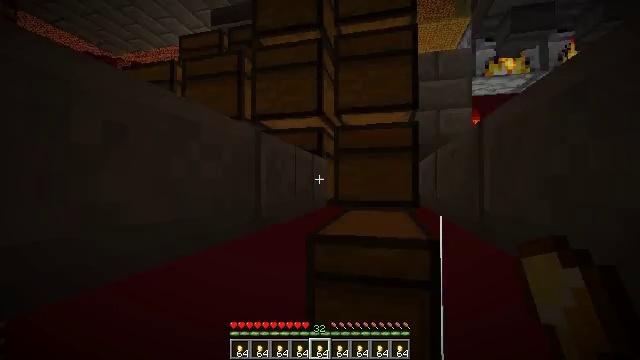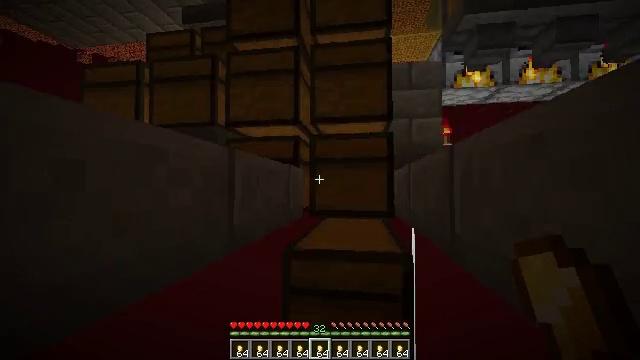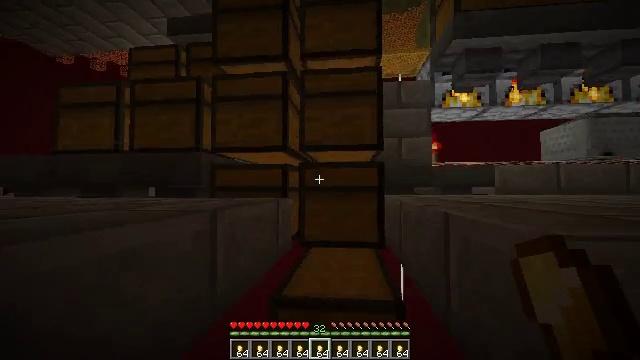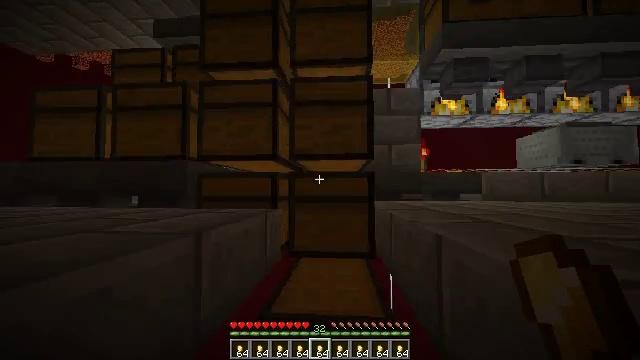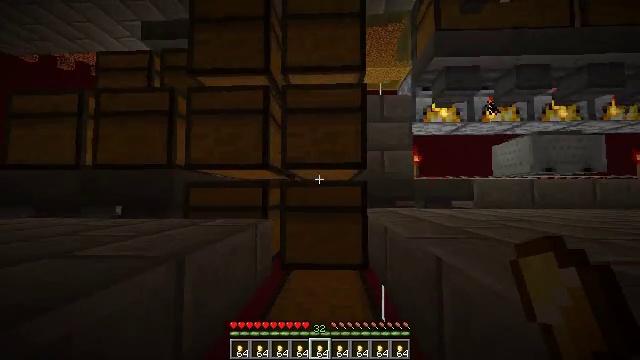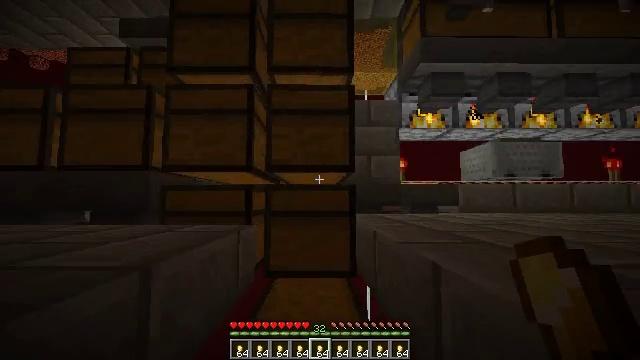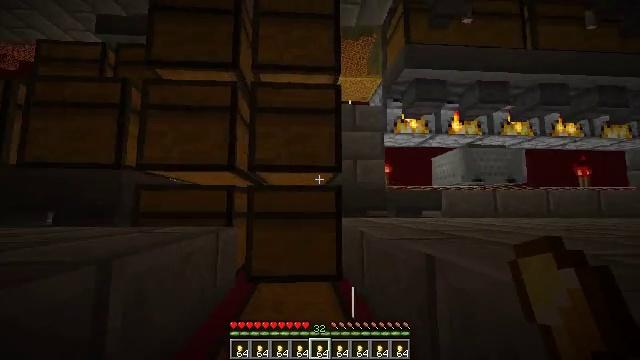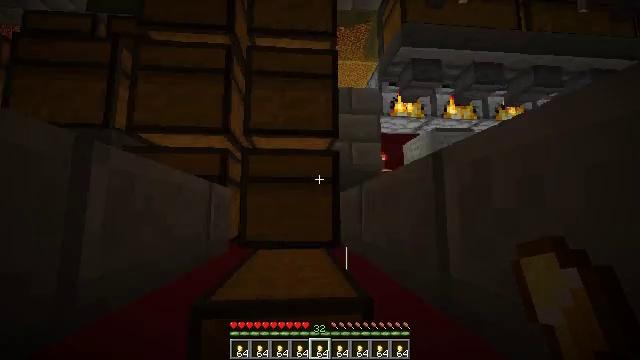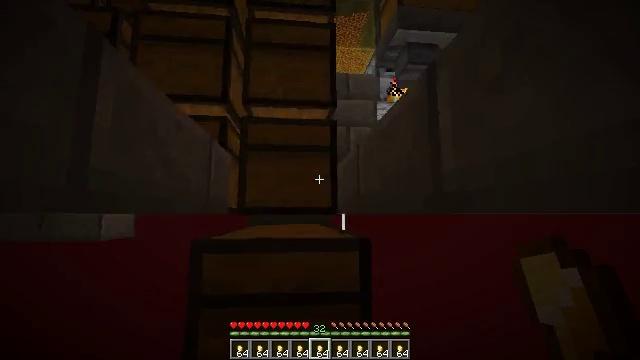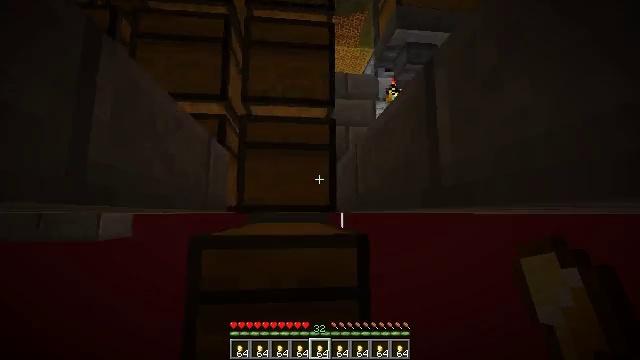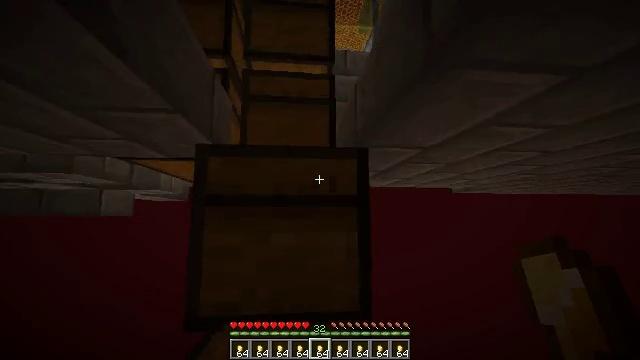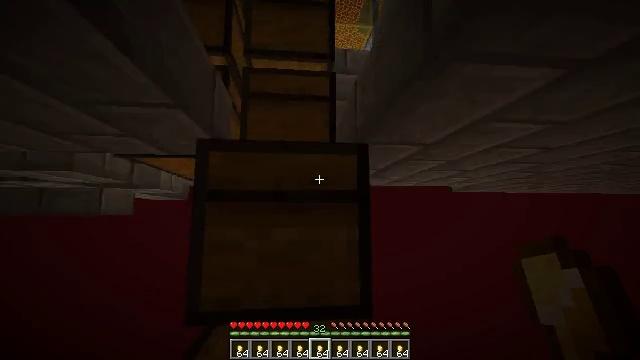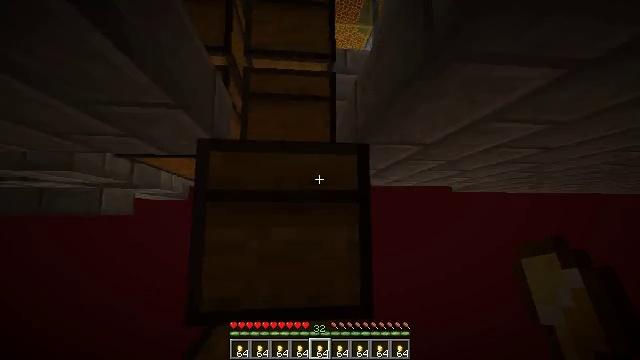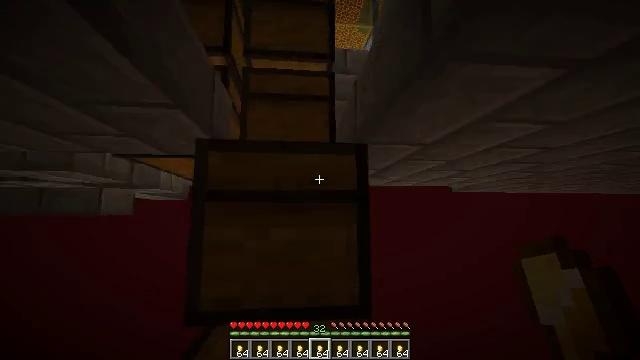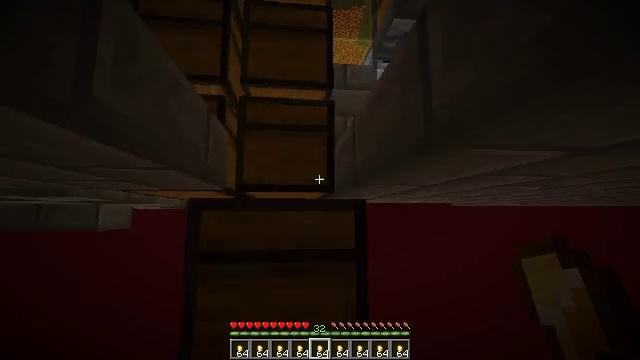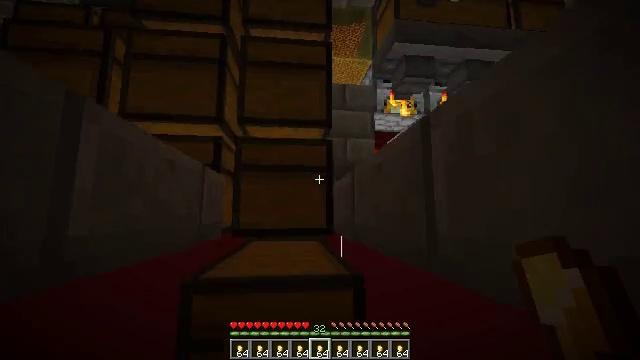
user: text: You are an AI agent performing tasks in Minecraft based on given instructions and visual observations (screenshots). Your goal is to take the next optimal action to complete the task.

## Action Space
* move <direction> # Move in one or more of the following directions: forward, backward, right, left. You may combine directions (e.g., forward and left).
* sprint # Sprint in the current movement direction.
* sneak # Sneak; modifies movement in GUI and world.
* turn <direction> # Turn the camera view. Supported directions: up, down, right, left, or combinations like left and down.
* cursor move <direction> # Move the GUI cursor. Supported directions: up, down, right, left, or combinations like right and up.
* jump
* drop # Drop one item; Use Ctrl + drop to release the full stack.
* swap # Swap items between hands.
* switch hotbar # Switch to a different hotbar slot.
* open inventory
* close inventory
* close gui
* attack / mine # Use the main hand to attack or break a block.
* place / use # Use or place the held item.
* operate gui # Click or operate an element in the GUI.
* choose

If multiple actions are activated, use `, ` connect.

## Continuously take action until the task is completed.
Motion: motion action
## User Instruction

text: Craft a gold ingot.
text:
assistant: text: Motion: move forward, turn right, jump
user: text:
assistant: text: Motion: move forward, turn right, jump
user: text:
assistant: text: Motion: move forward, turn right, jump
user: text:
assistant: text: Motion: move forward, turn right
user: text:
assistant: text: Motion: move forward, turn right and up
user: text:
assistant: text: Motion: move forward, turn right and up
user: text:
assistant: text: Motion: turn right
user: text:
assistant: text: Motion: no_op
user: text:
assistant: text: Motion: no_op
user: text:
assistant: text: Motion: no_op
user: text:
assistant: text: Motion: no_op
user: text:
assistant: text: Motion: no_op
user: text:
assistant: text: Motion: move forward
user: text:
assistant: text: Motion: move forward, jump
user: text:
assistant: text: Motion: move forward, jump
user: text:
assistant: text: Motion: move forward, jump
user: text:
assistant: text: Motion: jump
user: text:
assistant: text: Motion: no_op
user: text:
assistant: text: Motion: no_op
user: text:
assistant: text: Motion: no_op
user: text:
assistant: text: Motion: no_op
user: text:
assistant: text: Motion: turn left and down
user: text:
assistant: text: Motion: turn left and down
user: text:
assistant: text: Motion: turn left and down
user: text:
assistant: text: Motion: turn left and down
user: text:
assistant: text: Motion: turn left and down
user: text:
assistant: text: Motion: move forward, turn left and down, jump
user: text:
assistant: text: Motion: move forward, turn left and down, jump
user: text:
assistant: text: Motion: move forward, jump
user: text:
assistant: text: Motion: move forward, jump